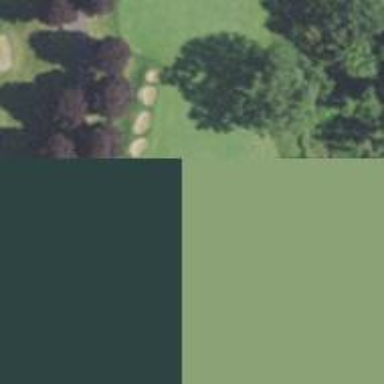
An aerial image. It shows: View of golf hole.